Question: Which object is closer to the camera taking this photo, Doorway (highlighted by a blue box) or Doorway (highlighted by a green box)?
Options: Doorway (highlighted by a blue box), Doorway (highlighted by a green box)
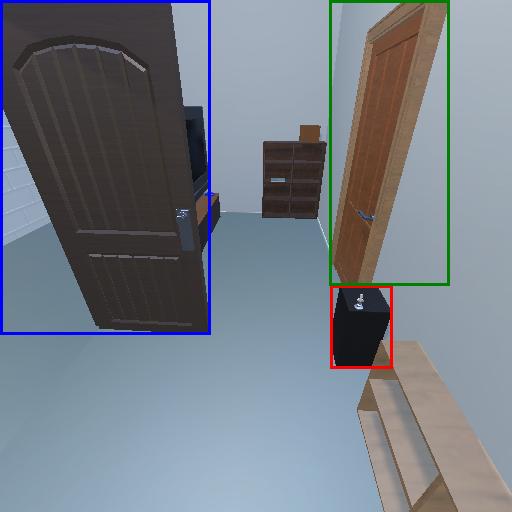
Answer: Doorway (highlighted by a blue box)